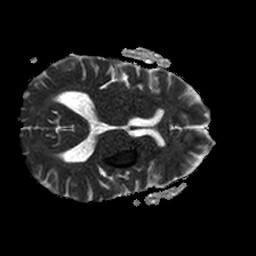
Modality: ADC
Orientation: axial
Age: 63
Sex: male
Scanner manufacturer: philips
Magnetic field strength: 1.5 T
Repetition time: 3.395 s
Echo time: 0.06922 s